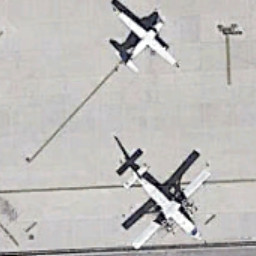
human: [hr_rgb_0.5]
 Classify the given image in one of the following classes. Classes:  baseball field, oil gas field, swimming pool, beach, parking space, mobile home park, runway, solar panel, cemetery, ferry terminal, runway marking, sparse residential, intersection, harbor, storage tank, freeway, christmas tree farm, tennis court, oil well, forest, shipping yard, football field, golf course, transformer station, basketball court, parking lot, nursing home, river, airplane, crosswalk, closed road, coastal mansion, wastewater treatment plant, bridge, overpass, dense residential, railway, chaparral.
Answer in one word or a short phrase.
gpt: airplane